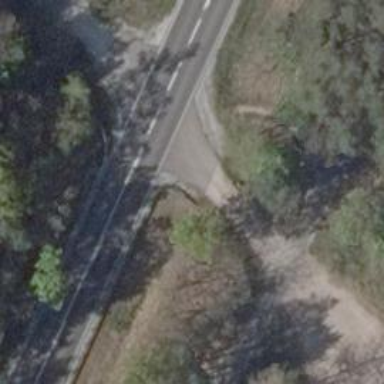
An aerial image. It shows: Asphalt road classified as primary highway.